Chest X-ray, PA view. Patient: 55 years old, sex M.
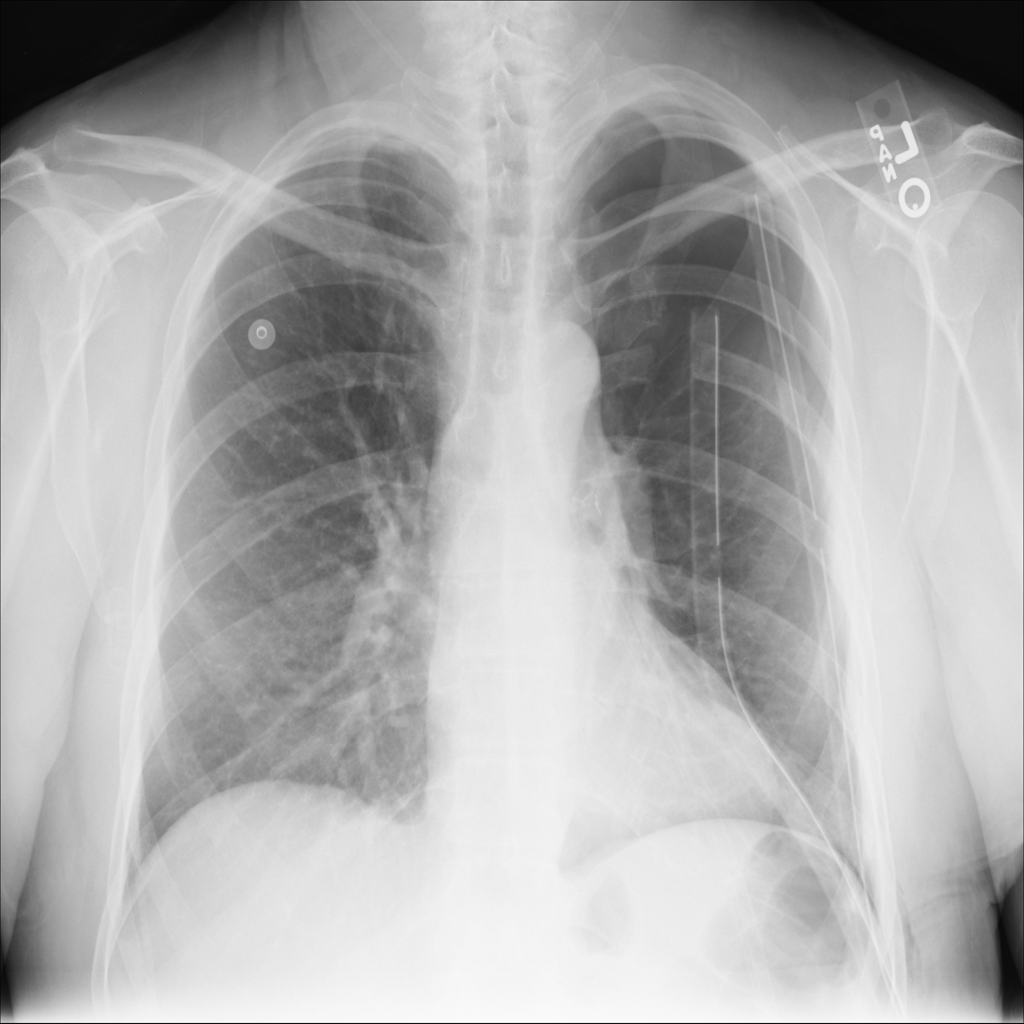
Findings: Pneumothorax